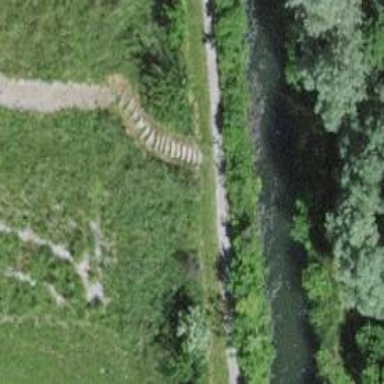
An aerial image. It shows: Dirt steps along the road.